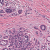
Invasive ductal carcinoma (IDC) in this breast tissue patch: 0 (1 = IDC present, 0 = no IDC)